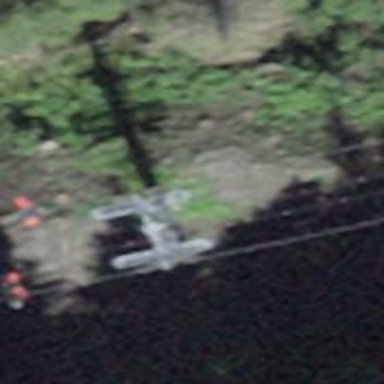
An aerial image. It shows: Pylon for aerialway.